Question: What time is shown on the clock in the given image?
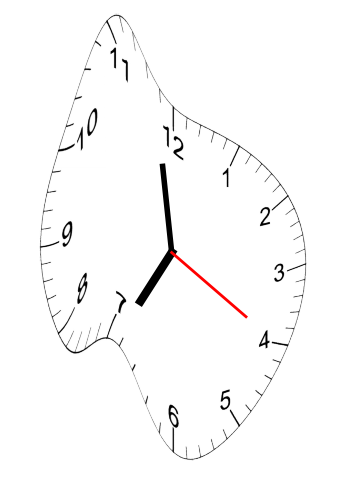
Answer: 06:58:20